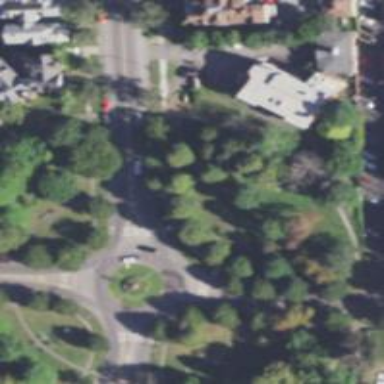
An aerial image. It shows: Tertiary road leading to roundabout.